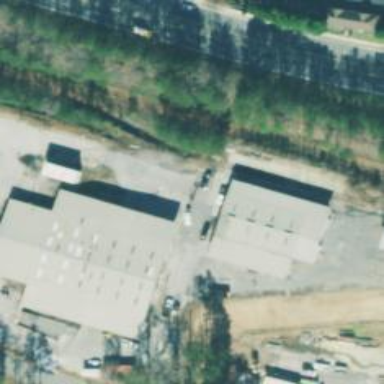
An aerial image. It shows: Abandoned railway spur for lumber freight services.